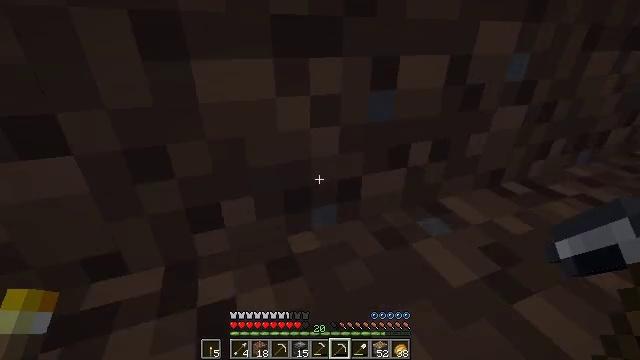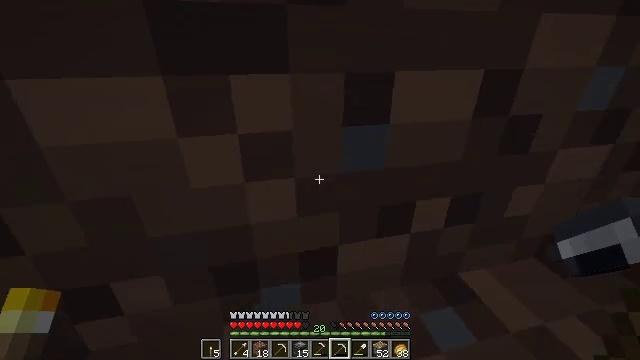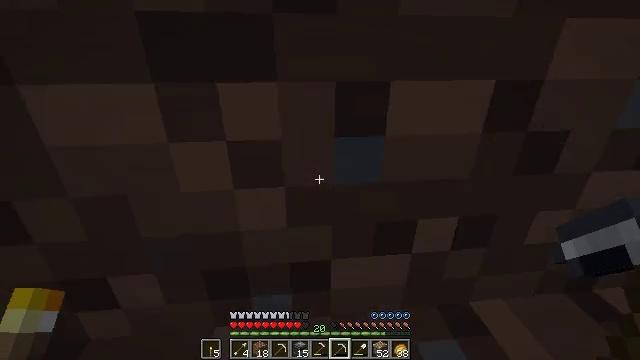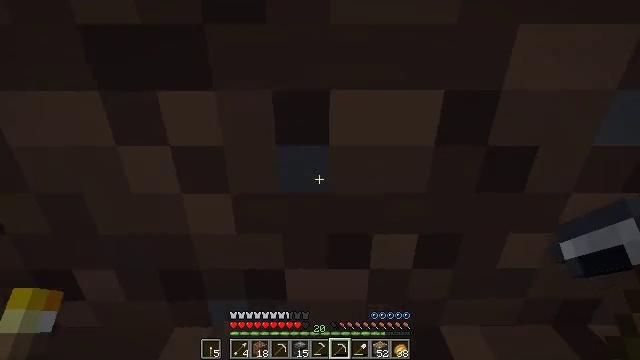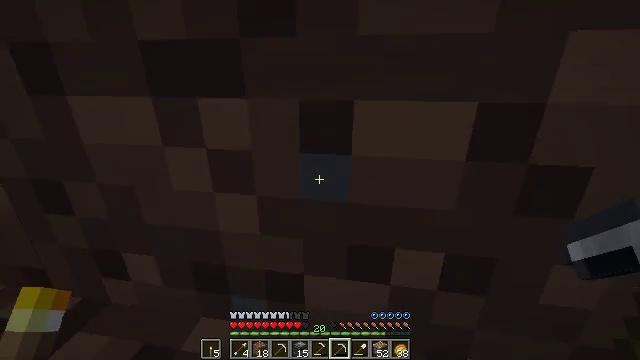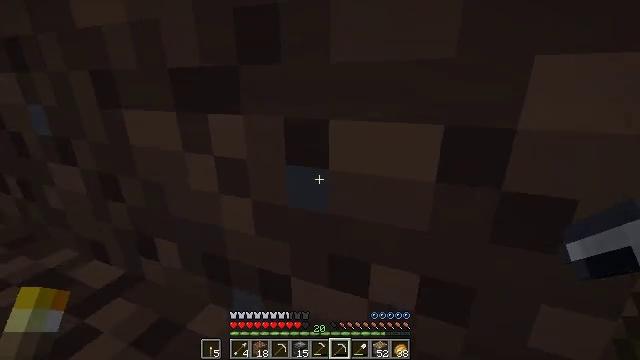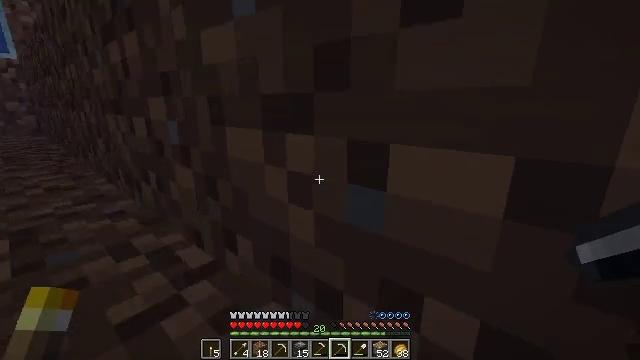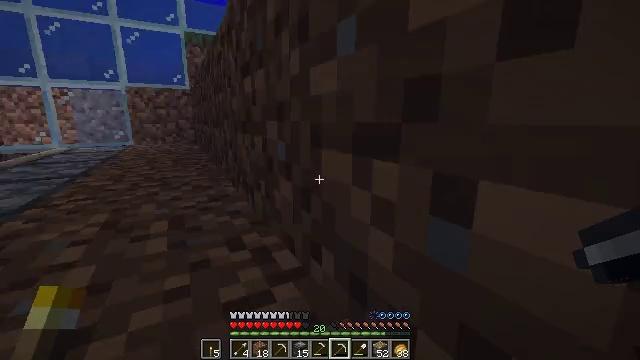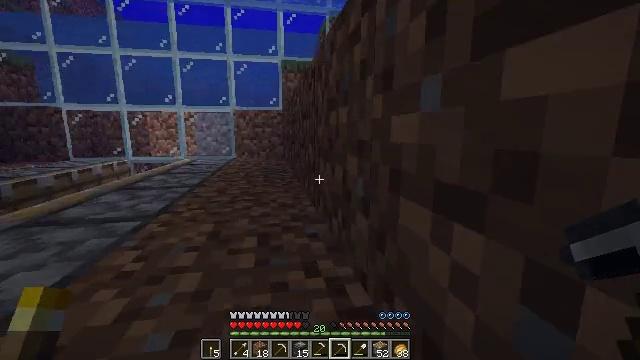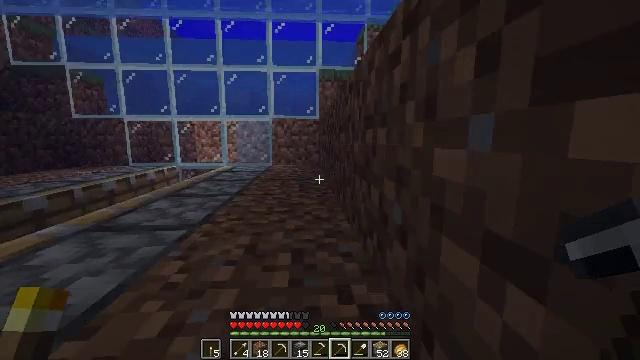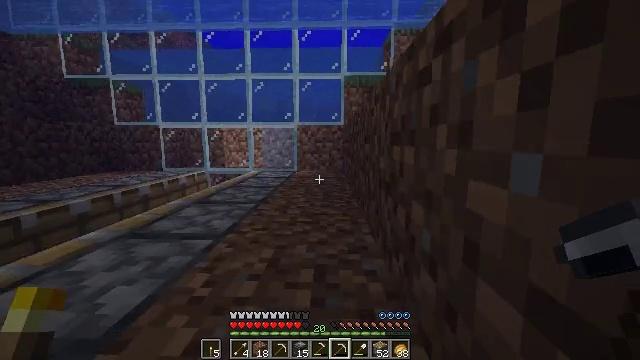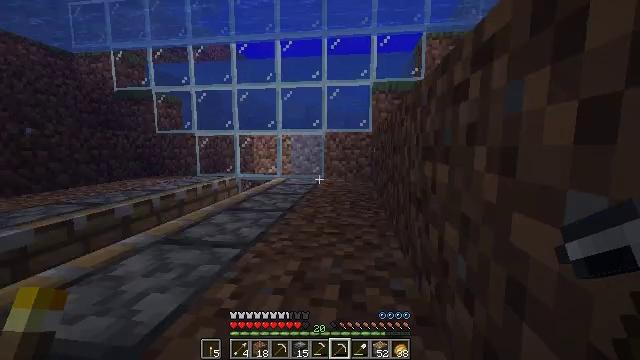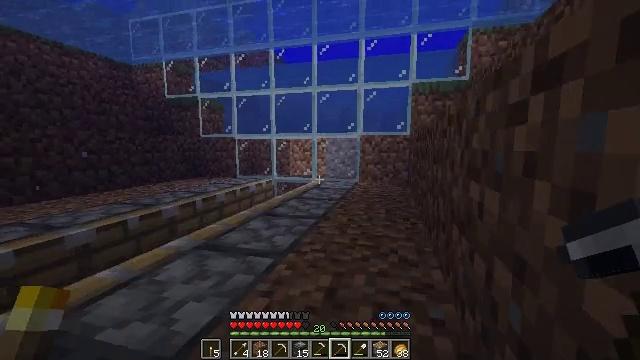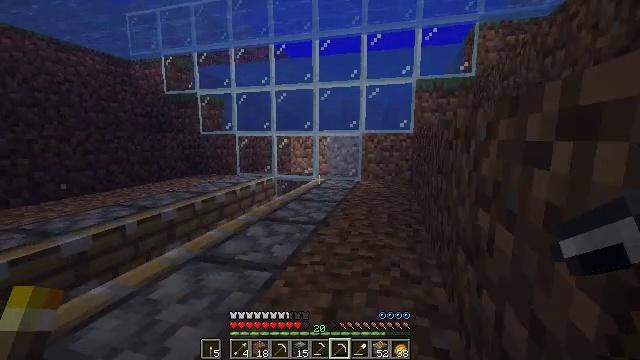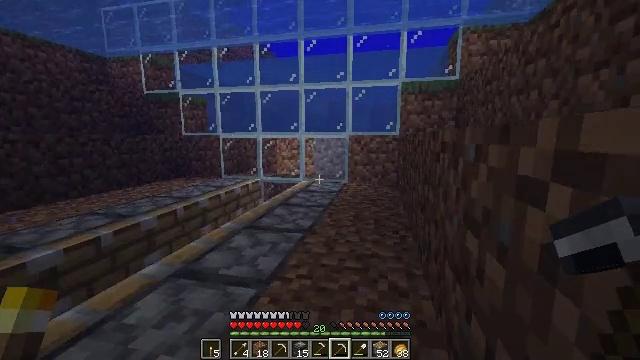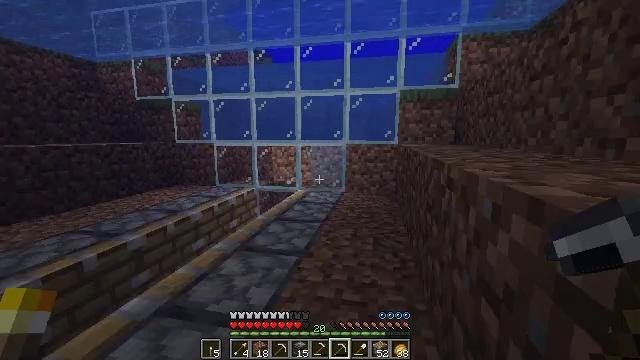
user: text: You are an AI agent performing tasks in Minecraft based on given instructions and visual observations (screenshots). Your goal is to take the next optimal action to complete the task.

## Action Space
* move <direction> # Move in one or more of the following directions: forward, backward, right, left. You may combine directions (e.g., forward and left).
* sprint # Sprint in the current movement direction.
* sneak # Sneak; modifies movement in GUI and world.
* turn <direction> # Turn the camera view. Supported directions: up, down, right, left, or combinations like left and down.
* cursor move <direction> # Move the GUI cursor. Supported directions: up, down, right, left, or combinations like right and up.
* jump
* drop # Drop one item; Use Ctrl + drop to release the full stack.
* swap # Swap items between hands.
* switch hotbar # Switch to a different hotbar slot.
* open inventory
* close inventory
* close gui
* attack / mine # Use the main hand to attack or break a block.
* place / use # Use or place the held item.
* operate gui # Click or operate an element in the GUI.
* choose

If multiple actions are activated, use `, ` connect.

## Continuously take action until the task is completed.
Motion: motion action
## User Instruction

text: Left click on the piston to mine it.
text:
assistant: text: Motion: move forward, turn left and up, jump
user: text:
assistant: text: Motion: move forward, turn left and up, jump
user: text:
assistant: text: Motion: move forward, turn left and up, jump
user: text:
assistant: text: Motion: move forward, turn left and up, jump
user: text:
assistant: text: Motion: move forward, turn left and up, jump
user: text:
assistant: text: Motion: move forward, turn left and up, jump
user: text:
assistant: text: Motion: move forward, sprint, turn left and up, jump
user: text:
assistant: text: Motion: move forward, sprint, turn left and up, jump
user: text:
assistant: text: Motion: move forward, sprint, turn left and up, jump
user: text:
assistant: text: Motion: move forward, sprint, turn left, jump
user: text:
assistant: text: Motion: move forward, turn left and up, jump
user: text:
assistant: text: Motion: move forward, turn left, jump
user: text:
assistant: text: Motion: move forward, turn down, jump
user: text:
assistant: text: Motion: move forward, turn right, jump
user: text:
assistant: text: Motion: move forward, jump
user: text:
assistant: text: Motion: move forward, jump
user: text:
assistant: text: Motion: move forward, jump
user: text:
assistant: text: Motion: move forward, jump
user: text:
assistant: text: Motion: move forward, sprint, jump
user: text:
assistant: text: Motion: move forward, sprint, turn right, jump
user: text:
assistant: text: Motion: move forward, sprint, turn right, jump
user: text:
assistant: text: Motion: move forward, turn right, jump
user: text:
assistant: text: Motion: move forward, turn right, jump
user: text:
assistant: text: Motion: move forward, turn right, jump
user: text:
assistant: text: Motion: move forward, turn right and up, jump
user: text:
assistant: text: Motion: move forward, turn right and up, jump
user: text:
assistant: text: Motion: move forward, sprint, turn right and up, jump
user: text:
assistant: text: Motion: move forward, sprint, turn right and up, jump
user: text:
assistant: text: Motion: move forward, sprint, turn right and up, jump
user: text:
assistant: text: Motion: move forward, sprint, turn up, jump